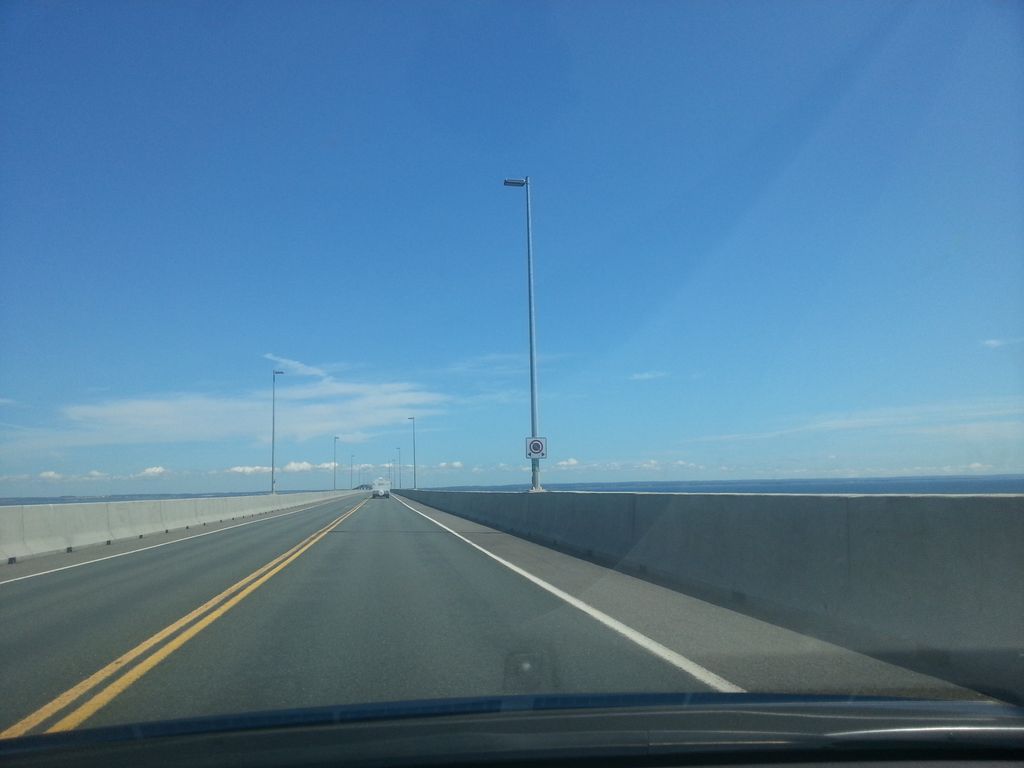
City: charlottetown